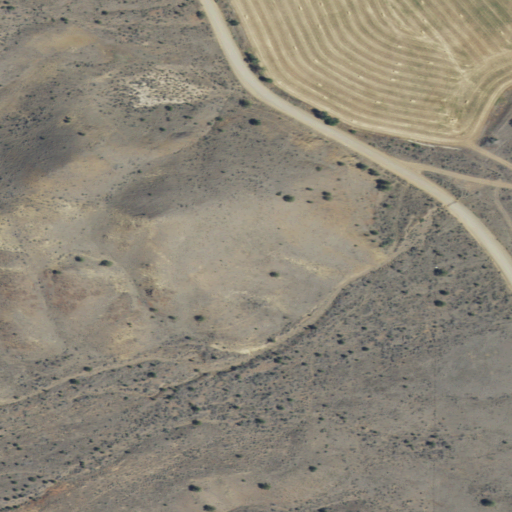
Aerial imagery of valley in Oregon named Coyote Canyon containing shrub, grassland, open development, cultivated crops, low intensity development, pasture, and medium intensity development